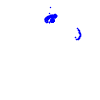
Particle: pion